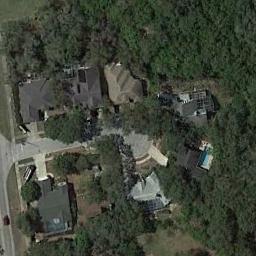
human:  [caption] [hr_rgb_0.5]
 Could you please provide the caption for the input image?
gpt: The medium residential is next to the road and some trees .

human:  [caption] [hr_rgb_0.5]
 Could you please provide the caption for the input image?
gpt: There are trees of different colors next to the medium-sized houses .

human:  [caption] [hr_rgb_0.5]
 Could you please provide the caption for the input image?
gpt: Many trees are in medium residential area .

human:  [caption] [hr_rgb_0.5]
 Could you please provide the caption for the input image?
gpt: The medium residential area has some houses and a forest is next to the medium residential area .

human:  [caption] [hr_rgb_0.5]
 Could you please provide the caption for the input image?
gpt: There are many green trees and some black buildings on the medium residential area .